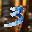
Label: 3